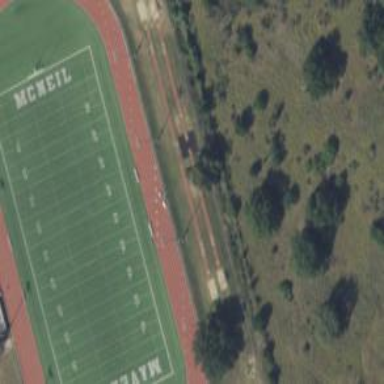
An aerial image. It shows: Athletics track located in leisure land area.